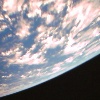
Label: cloud